Interaction volume radius: 5 \u00c5
Interaction volume height: 20 \u00c5
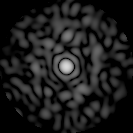
Disorder parameter: 0.8379